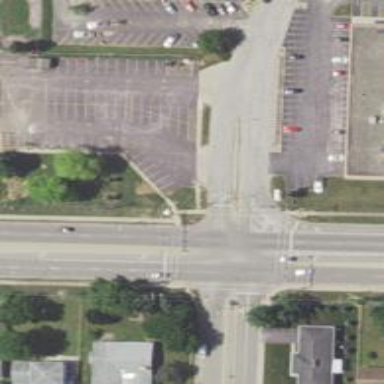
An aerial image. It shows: Solid crossing edge road marking.